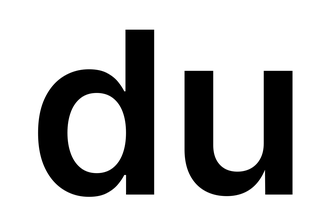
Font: Inter_SemiBold